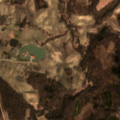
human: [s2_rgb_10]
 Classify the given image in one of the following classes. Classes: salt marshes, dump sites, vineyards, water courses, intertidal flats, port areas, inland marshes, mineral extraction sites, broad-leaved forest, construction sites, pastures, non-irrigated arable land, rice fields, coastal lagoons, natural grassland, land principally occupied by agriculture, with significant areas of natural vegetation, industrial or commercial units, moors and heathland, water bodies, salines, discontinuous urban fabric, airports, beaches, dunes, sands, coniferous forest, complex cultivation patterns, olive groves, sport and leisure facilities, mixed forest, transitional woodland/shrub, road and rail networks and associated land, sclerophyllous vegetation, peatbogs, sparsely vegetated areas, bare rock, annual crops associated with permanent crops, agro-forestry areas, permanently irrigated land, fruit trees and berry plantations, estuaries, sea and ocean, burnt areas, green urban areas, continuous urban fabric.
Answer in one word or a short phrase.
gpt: non-irrigated arable land, pastures, land principally occupied by agriculture, with significant areas of natural vegetation, broad-leaved forest